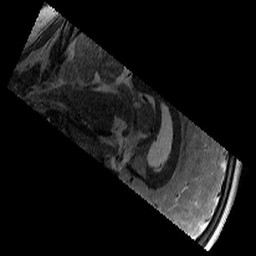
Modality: T2w
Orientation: sagittal
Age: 10
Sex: male
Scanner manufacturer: siemens
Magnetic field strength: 3 T
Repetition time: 9.23 s
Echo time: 0.067 s